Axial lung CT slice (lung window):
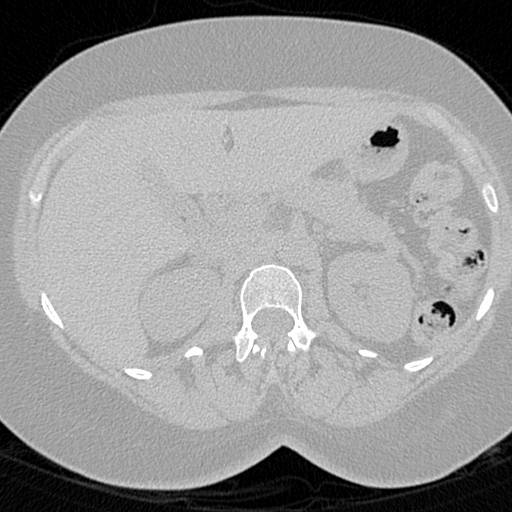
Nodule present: no